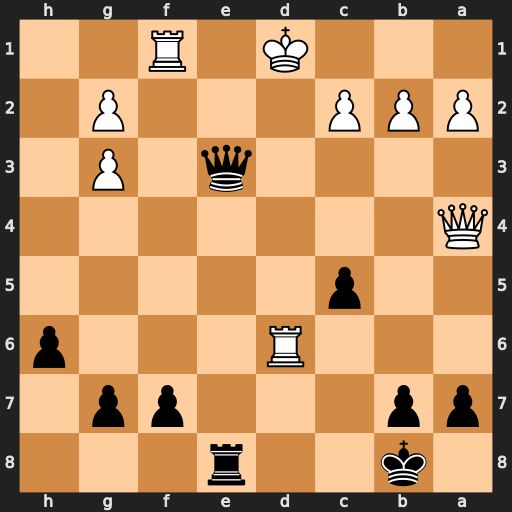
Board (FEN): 1k2r3/pp3pp1/3R3p/2p5/Q7/4q1P1/PPP3P1/3K1R2
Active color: b
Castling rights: -
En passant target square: -
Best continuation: Qe2+ Kc1 Qxf1+